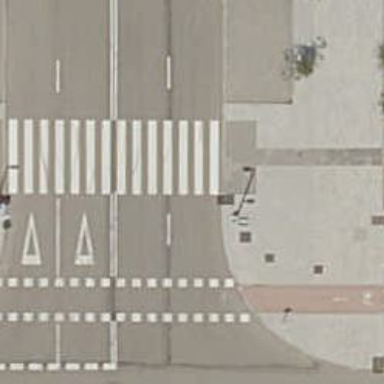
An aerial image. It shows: Uncontrolled road crossing.